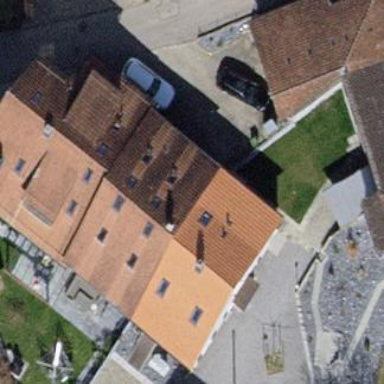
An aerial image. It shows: Building with tiled roof.